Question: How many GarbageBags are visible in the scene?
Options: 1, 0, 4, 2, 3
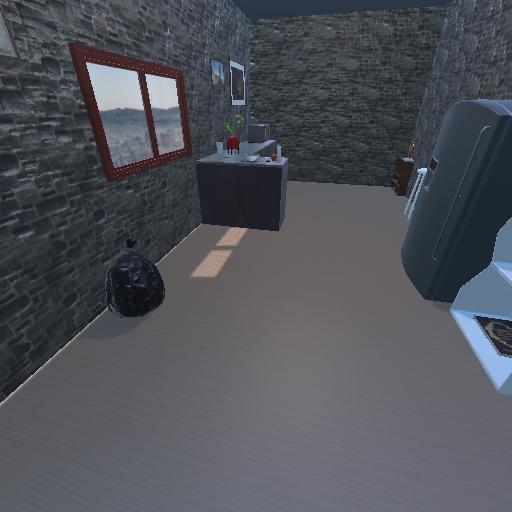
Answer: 1